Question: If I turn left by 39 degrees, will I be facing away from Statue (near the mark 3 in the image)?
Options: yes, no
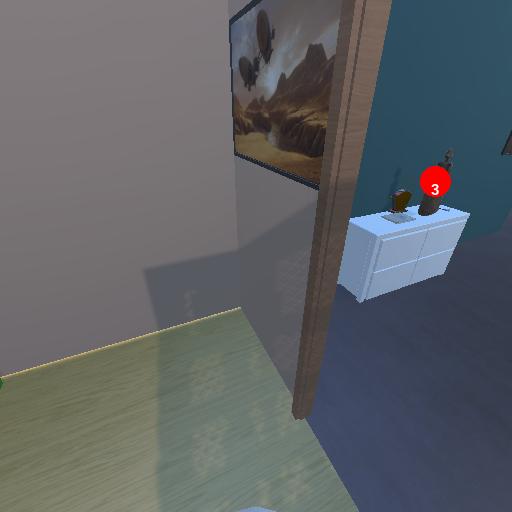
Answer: yes